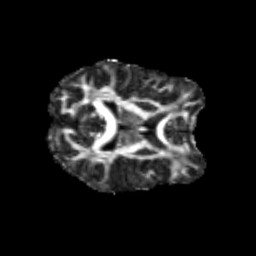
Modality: FA
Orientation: axial
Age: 24
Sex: female
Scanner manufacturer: siemens
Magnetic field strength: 3 T
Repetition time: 3.5 s
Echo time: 0.125 s